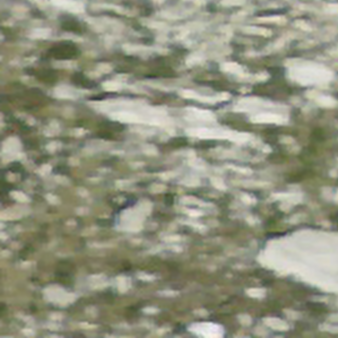
Label: bouldering_area